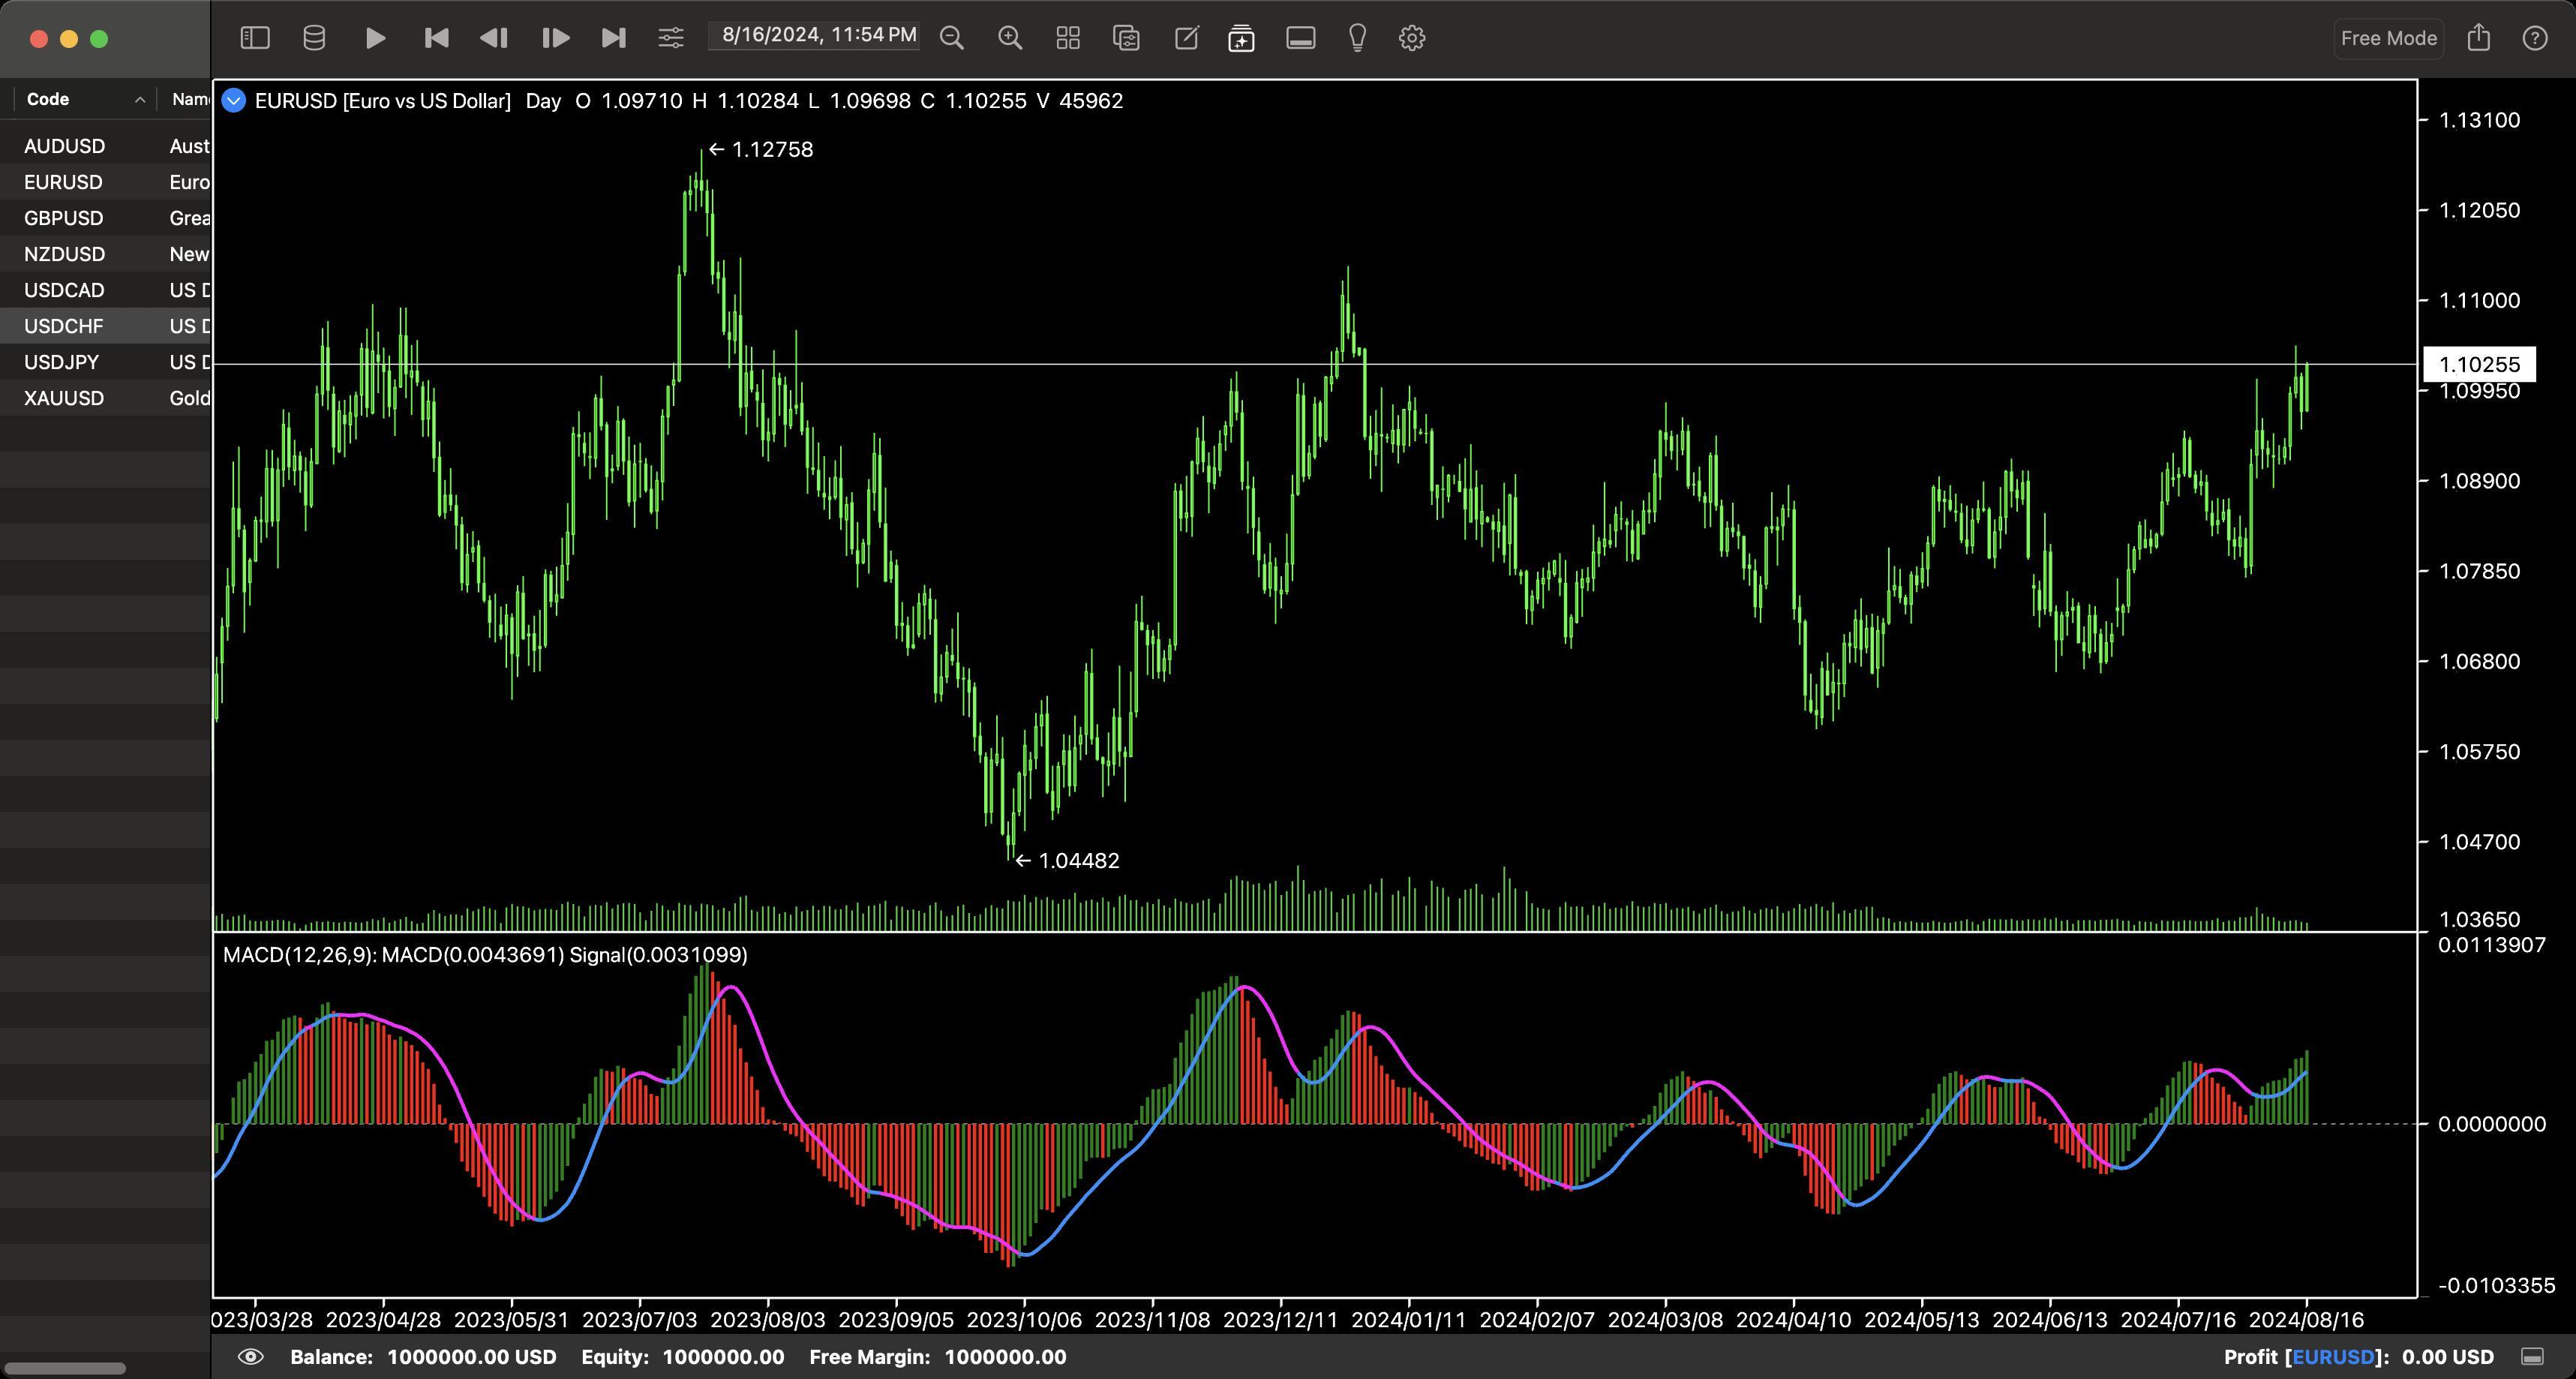
Accessibility tree:
{"name": "EURUSD", "role": "AXWindow", "description": null, "role_description": "standard window", "value": null, "position": "11.00;112.00", "size": "1717;919", "children": [{"name": null, "role": "AXGroup", "description": null, "role_description": "group", "value": null, "position": "0.00;0.00", "size": "1717;919", "children": [{"name": null, "role": "AXSplitGroup", "description": null, "role_description": "split group", "value": null, "position": "0.00;0.00", "size": "1717;919", "children": [{"name": null, "role": "AXGroup", "description": null, "role_description": "group", "value": null, "position": "0.00;0.00", "size": "140;919", "children": [{"name": null, "role": "AXScrollArea", "description": null, "role_description": "scroll area", "value": null, "position": "0.00;52.00", "size": "140;867", "children": [{"name": null, "role": "AXOutline", "description": null, "role_description": "outline", "value": null, "position": "0.00;52.00", "size": "140;867", "children": [{"name": null, "role": "AXRow", "description": null, "role_description": "outline row", "value": null, "position": "0.00;85.00", "size": "229;24", "children": [{"name": null, "role": "AXCell", "description": null, "role_description": "cell", "value": null, "position": "16.00;85.00", "size": "80;24", "children": [{"name": null, "role": "AXGroup", "description": null, "role_description": "group", "value": null, "position": "16.00;85.00", "size": "80;24", "children": [{"name": null, "role": "AXStaticText", "description": null, "role_description": "text", "value": "AUDUSD", "position": "16.00;89.00", "size": "80;16", "children": []}]}]}, {"name": null, "role": "AXCell", "description": null, "role_description": "cell", "value": null, "position": "113.00;85.00", "size": "100;24", "children": [{"name": null, "role": "AXGroup", "description": null, "role_description": "group", "value": null, "position": "113.00;85.00", "size": "100;24", "children": [{"name": null, "role": "AXStaticText", "description": null, "role_description": "text", "value": "Australian Dollar vs US Dollar", "position": "113.00;89.00", "size": "100;16", "children": []}]}]}]}, {"name": null, "role": "AXRow", "description": null, "role_description": "outline row", "value": null, "position": "0.00;109.00", "size": "229;24", "children": [{"name": null, "role": "AXCell", "description": null, "role_description": "cell", "value": null, "position": "16.00;109.00", "size": "80;24", "children": [{"name": null, "role": "AXGroup", "description": null, "role_description": "group", "value": null, "position": "16.00;109.00", "size": "80;24", "children": [{"name": null, "role": "AXStaticText", "description": null, "role_description": "text", "value": "EURUSD", "position": "16.00;113.00", "size": "80;16", "children": []}]}]}, {"name": null, "role": "AXCell", "description": null, "role_description": "cell", "value": null, "position": "113.00;109.00", "size": "100;24", "children": [{"name": null, "role": "AXGroup", "description": null, "role_description": "group", "value": null, "position": "113.00;109.00", "size": "100;24", "children": [{"name": null, "role": "AXStaticText", "description": null, "role_description": "text", "value": "Euro vs US Dollar", "position": "113.00;113.00", "size": "100;16", "children": []}]}]}]}, {"name": null, "role": "AXRow", "description": null, "role_description": "outline row", "value": null, "position": "0.00;133.00", "size": "229;24", "children": [{"name": null, "role": "AXCell", "description": null, "role_description": "cell", "value": null, "position": "16.00;133.00", "size": "80;24", "children": [{"name": null, "role": "AXGroup", "description": null, "role_description": "group", "value": null, "position": "16.00;133.00", "size": "80;24", "children": [{"name": null, "role": "AXStaticText", "description": null, "role_description": "text", "value": "GBPUSD", "position": "16.00;137.00", "size": "80;16", "children": []}]}]}, {"name": null, "role": "AXCell", "description": null, "role_description": "cell", "value": null, "position": "113.00;133.00", "size": "100;24", "children": [{"name": null, "role": "AXGroup", "description": null, "role_description": "group", "value": null, "position": "113.00;133.00", "size": "100;24", "children": [{"name": null, "role": "AXStaticText", "description": null, "role_description": "text", "value": "Great Britain Pound vs US Dollar", "position": "113.00;137.00", "size": "100;16", "children": []}]}]}]}, {"name": null, "role": "AXRow", "description": null, "role_description": "outline row", "value": null, "position": "0.00;157.00", "size": "229;24", "children": [{"name": null, "role": "AXCell", "description": null, "role_description": "cell", "value": null, "position": "16.00;157.00", "size": "80;24", "children": [{"name": null, "role": "AXGroup", "description": null, "role_description": "group", "value": null, "position": "16.00;157.00", "size": "80;24", "children": [{"name": null, "role": "AXStaticText", "description": null, "role_description": "text", "value": "NZDUSD", "position": "16.00;161.00", "size": "80;16", "children": []}]}]}, {"name": null, "role": "AXCell", "description": null, "role_description": "cell", "value": null, "position": "113.00;157.00", "size": "100;24", "children": [{"name": null, "role": "AXGroup", "description": null, "role_description": "group", "value": null, "position": "113.00;157.00", "size": "100;24", "children": [{"name": null, "role": "AXStaticText", "description": null, "role_description": "text", "value": "New Zealand Dollar vs US Dollar", "position": "113.00;161.00", "size": "100;16", "children": []}]}]}]}, {"name": null, "role": "AXRow", "description": null, "role_description": "outline row", "value": null, "position": "0.00;181.00", "size": "229;24", "children": [{"name": null, "role": "AXCell", "description": null, "role_description": "cell", "value": null, "position": "16.00;181.00", "size": "80;24", "children": [{"name": null, "role": "AXGroup", "description": null, "role_description": "group", "value": null, "position": "16.00;181.00", "size": "80;24", "children": [{"name": null, "role": "AXStaticText", "description": null, "role_description": "text", "value": "USDCAD", "position": "16.00;185.00", "size": "80;16", "children": []}]}]}, {"name": null, "role": "AXCell", "description": null, "role_description": "cell", "value": null, "position": "113.00;181.00", "size": "100;24", "children": [{"name": null, "role": "AXGroup", "description": null, "role_description": "group", "value": null, "position": "113.00;181.00", "size": "100;24", "children": [{"name": null, "role": "AXStaticText", "description": null, "role_description": "text", "value": "US Dollar vs Canadian Dollar", "position": "113.00;185.00", "size": "100;16", "children": []}]}]}]}, {"name": null, "role": "AXRow", "description": null, "role_description": "outline row", "value": null, "position": "0.00;205.00", "size": "229;24", "children": [{"name": null, "role": "AXCell", "description": null, "role_description": "cell", "value": null, "position": "16.00;205.00", "size": "80;24", "children": [{"name": null, "role": "AXGroup", "description": null, "role_description": "group", "value": null, "position": "16.00;205.00", "size": "80;24", "children": [{"name": null, "role": "AXStaticText", "description": null, "role_description": "text", "value": "USDCHF", "position": "16.00;209.00", "size": "80;16", "children": []}]}]}, {"name": null, "role": "AXCell", "description": null, "role_description": "cell", "value": null, "position": "113.00;205.00", "size": "100;24", "children": [{"name": null, "role": "AXGroup", "description": null, "role_description": "group", "value": null, "position": "113.00;205.00", "size": "100;24", "children": [{"name": null, "role": "AXStaticText", "description": null, "role_description": "text", "value": "US Dollar vs Swiss Franc", "position": "113.00;209.00", "size": "100;16", "children": []}]}]}]}, {"name": null, "role": "AXRow", "description": null, "role_description": "outline row", "value": null, "position": "0.00;229.00", "size": "229;24", "children": [{"name": null, "role": "AXCell", "description": null, "role_description": "cell", "value": null, "position": "16.00;229.00", "size": "80;24", "children": [{"name": null, "role": "AXGroup", "description": null, "role_description": "group", "value": null, "position": "16.00;229.00", "size": "80;24", "children": [{"name": null, "role": "AXStaticText", "description": null, "role_description": "text", "value": "USDJPY", "position": "16.00;233.00", "size": "80;16", "children": []}]}]}, {"name": null, "role": "AXCell", "description": null, "role_description": "cell", "value": null, "position": "113.00;229.00", "size": "100;24", "children": [{"name": null, "role": "AXGroup", "description": null, "role_description": "group", "value": null, "position": "113.00;229.00", "size": "100;24", "children": [{"name": null, "role": "AXStaticText", "description": null, "role_description": "text", "value": "US Dollar vs Japanese Yen", "position": "113.00;233.00", "size": "100;16", "children": []}]}]}]}, {"name": null, "role": "AXRow", "description": null, "role_description": "outline row", "value": null, "position": "0.00;253.00", "size": "229;24", "children": [{"name": null, "role": "AXCell", "description": null, "role_description": "cell", "value": null, "position": "16.00;253.00", "size": "80;24", "children": [{"name": null, "role": "AXGroup", "description": null, "role_description": "group", "value": null, "position": "16.00;253.00", "size": "80;24", "children": [{"name": null, "role": "AXStaticText", "description": null, "role_description": "text", "value": "XAUUSD", "position": "16.00;257.00", "size": "80;16", "children": []}]}]}, {"name": null, "role": "AXCell", "description": null, "role_description": "cell", "value": null, "position": "113.00;253.00", "size": "100;24", "children": [{"name": null, "role": "AXGroup", "description": null, "role_description": "group", "value": null, "position": "113.00;253.00", "size": "100;24", "children": [{"name": null, "role": "AXStaticText", "description": null, "role_description": "text", "value": "Gold (Spot)", "position": "113.00;257.00", "size": "100;16", "children": []}]}]}]}, {"name": null, "role": "AXColumn", "description": null, "role_description": "column", "value": null, "position": "10.00;80.00", "size": "95;824", "children": []}, {"name": null, "role": "AXColumn", "description": null, "role_description": "column", "value": null, "position": "105.00;80.00", "size": "114;824", "children": []}, {"name": null, "role": "AXGroup", "description": null, "role_description": "group", "value": null, "position": "0.00;52.00", "size": "229;28", "children": [{"name": "Code", "role": "AXButton", "description": null, "role_description": "sort button", "value": null, "position": "10.00;52.00", "size": "95;28", "children": []}, {"name": "Name", "role": "AXButton", "description": null, "role_description": "sort button", "value": null, "position": "105.00;52.00", "size": "114;28", "children": []}]}]}, {"name": null, "role": "AXScrollBar", "description": null, "role_description": "scroll bar", "value": 0.0, "position": "0.00;904.00", "size": "140;15", "children": [{"name": null, "role": "AXValueIndicator", "description": null, "role_description": "value indicator", "value": 0.0, "position": "2.00;904.00", "size": "83;15", "children": []}, {"name": null, "role": "AXButton", "description": null, "role_description": "increment arrow button", "value": null, "position": "0.00;904.00", "size": "0;0", "children": []}, {"name": null, "role": "AXButton", "description": null, "role_description": "decrement arrow button", "value": null, "position": "0.00;904.00", "size": "0;0", "children": []}, {"name": null, "role": "AXButton", "description": null, "role_description": "increment page button", "value": null, "position": "85.50;904.00", "size": "54;15", "children": []}, {"name": null, "role": "AXButton", "description": null, "role_description": "decrement page button", "value": null, "position": "0.00;904.00", "size": "2;15", "children": []}]}]}]}, {"name": null, "role": "AXSplitter", "description": null, "role_description": "splitter", "value": 140.0, "position": "140.00;52.00", "size": "1;867", "children": []}, {"name": null, "role": "AXGroup", "description": null, "role_description": "group", "value": null, "position": "141.00;0.00", "size": "1576;919", "children": [{"name": "", "role": "AXButton", "description": "A multiply symbol inside a filled circle.", "role_description": "button", "value": null, "position": "146.00;51.00", "size": "20;31", "children": []}, {"name": null, "role": "AXButton", "description": "Show", "role_description": "button", "value": null, "position": "158.50;898.50", "size": "18;11", "children": []}, {"name": null, "role": "AXStaticText", "description": null, "role_description": "text", "value": "Balance:", "position": "193.50;896.00", "size": "56;16", "children": []}, {"name": null, "role": "AXStaticText", "description": null, "role_description": "text", "value": "1000000.00 USD", "position": "257.50;896.00", "size": "114;16", "children": []}, {"name": null, "role": "AXStaticText", "description": null, "role_description": "text", "value": "Equity:", "position": "387.50;896.00", "size": "46;16", "children": []}, {"name": null, "role": "AXStaticText", "description": null, "role_description": "text", "value": "1000000.00", "position": "441.00;896.00", "size": "82;16", "children": []}, {"name": null, "role": "AXStaticText", "description": null, "role_description": "text", "value": "Free Margin:", "position": "539.50;896.00", "size": "82;16", "children": []}, {"name": null, "role": "AXStaticText", "description": null, "role_description": "text", "value": "1000000.00", "position": "629.00;896.00", "size": "82;16", "children": []}, {"name": null, "role": "AXStaticText", "description": null, "role_description": "text", "value": "Profit", "position": "1482.50;896.00", "size": "36;16", "children": []}, {"name": null, "role": "AXStaticText", "description": null, "role_description": "text", "value": " [", "position": "1519.00;896.00", "size": "9;16", "children": []}, {"name": null, "role": "AXStaticText", "description": null, "role_description": "text", "value": "EURUSD", "position": "1528.00;896.00", "size": "55;16", "children": []}, {"name": null, "role": "AXStaticText", "description": null, "role_description": "text", "value": "]", "position": "1583.00;896.00", "size": "6;16", "children": []}, {"name": null, "role": "AXStaticText", "description": null, "role_description": "text", "value": ":", "position": "1588.50;896.00", "size": "4;16", "children": []}, {"name": null, "role": "AXStaticText", "description": null, "role_description": "text", "value": "0.00 USD", "position": "1601.00;896.00", "size": "62;16", "children": []}, {"name": null, "role": "AXButton", "description": "rectangle.bottomhalf.inset.filled", "role_description": "button", "value": null, "position": "1680.50;898.00", "size": "15;12", "children": []}]}]}]}, {"name": null, "role": "AXToolbar", "description": null, "role_description": "toolbar", "value": null, "position": "0.00;0.00", "size": "1717;52", "children": [{"name": null, "role": "AXButton", "description": "Sidebar", "role_description": "button", "value": null, "position": "149.00;0.00", "size": "42;52", "children": [{"name": null, "role": "AXButton", "description": "Sidebar", "role_description": "button", "value": null, "position": "158.50;14.00", "size": "24;18", "children": []}]}, {"name": null, "role": "AXButton", "description": "Data center", "role_description": "button", "value": null, "position": "191.00;0.00", "size": "37;52", "children": [{"name": null, "role": "AXButton", "description": "Data center", "role_description": "button", "value": null, "position": "200.50;14.00", "size": "18;20", "children": []}]}, {"name": null, "role": "AXGroup", "description": null, "role_description": "group", "value": null, "position": "228.00;0.00", "size": "44;52", "children": [{"name": "", "role": "AXCheckBox", "description": "play", "role_description": "toggle button", "value": 0, "position": "232.00;12.00", "size": "36;28", "children": []}]}, {"name": null, "role": "AXButton", "description": "Backward to Begin", "role_description": "button", "value": null, "position": "272.00;0.00", "size": "38;52", "children": [{"name": null, "role": "AXButton", "description": "Backward to Begin", "role_description": "button", "value": null, "position": "281.50;14.00", "size": "20;16", "children": []}]}, {"name": null, "role": "AXButton", "description": "Backward", "role_description": "button", "value": null, "position": "310.00;0.00", "size": "40;52", "children": [{"name": null, "role": "AXButton", "description": "Backward", "role_description": "button", "value": null, "position": "319.00;14.00", "size": "22;16", "children": []}]}, {"name": null, "role": "AXButton", "description": "Forward", "role_description": "button", "value": null, "position": "350.00;0.00", "size": "40;52", "children": [{"name": null, "role": "AXButton", "description": "Forward", "role_description": "button", "value": null, "position": "359.00;14.00", "size": "22;16", "children": []}]}, {"name": null, "role": "AXButton", "description": "Forward to End", "role_description": "button", "value": null, "position": "390.00;0.00", "size": "38;52", "children": [{"name": null, "role": "AXButton", "description": "Forward to End", "role_description": "button", "value": null, "position": "399.50;14.00", "size": "20;16", "children": []}]}, {"name": null, "role": "AXButton", "description": "Play Settings", "role_description": "button", "value": null, "position": "428.00;0.00", "size": "39;52", "children": [{"name": null, "role": "AXButton", "description": "Play Settings", "role_description": "button", "value": null, "position": "437.00;14.00", "size": "21;18", "children": []}]}, {"name": null, "role": "AXGroup", "description": null, "role_description": "group", "value": null, "position": "467.00;0.00", "size": "148;52", "children": [{"name": null, "role": "AXDateTimeArea", "description": null, "role_description": "date time area", "value": "2024-08-16 23:54:00 +0000", "position": "471.00;17.50", "size": "140;17", "children": [{"name": null, "role": "AXIncrementor", "description": null, "role_description": "stepper", "value": 0.5, "position": "614.00;24.00", "size": "0;0", "children": [{"name": null, "role": "AXButton", "description": null, "role_description": "increment arrow button", "value": null, "position": "614.00;24.00", "size": "0;0", "children": []}, {"name": null, "role": "AXButton", "description": null, "role_description": "decrement arrow button", "value": null, "position": "614.00;24.00", "size": "0;0", "children": []}]}]}]}, {"name": null, "role": "AXButton", "description": "Zoom out", "role_description": "button", "value": null, "position": "615.00;0.00", "size": "39;52", "children": [{"name": null, "role": "AXButton", "description": "Zoom out", "role_description": "button", "value": null, "position": "624.50;14.00", "size": "20;20", "children": []}]}, {"name": null, "role": "AXButton", "description": "Zoom in", "role_description": "button", "value": null, "position": "654.00;0.00", "size": "39;52", "children": [{"name": null, "role": "AXButton", "description": "Zoom in", "role_description": "button", "value": null, "position": "663.50;14.00", "size": "20;20", "children": []}]}, {"name": null, "role": "AXButton", "description": "Layout", "role_description": "button", "value": null, "position": "693.00;0.00", "size": "38;52", "children": [{"name": null, "role": "AXButton", "description": "Layout", "role_description": "button", "value": null, "position": "702.50;14.00", "size": "20;18", "children": []}]}, {"name": null, "role": "AXButton", "description": "Trade Order Setting", "role_description": "button", "value": null, "position": "731.00;0.00", "size": "40;52", "children": [{"name": null, "role": "AXButton", "description": "Trade Order Setting", "role_description": "button", "value": null, "position": "740.00;14.00", "size": "22;20", "children": []}]}, {"name": null, "role": "AXButton", "description": "Show/Hide Drawing Toolbar", "role_description": "button", "value": null, "position": "771.00;0.00", "size": "39;52", "children": [{"name": null, "role": "AXButton", "description": "Show/Hide Drawing Toolbar", "role_description": "button", "value": null, "position": "780.50;14.00", "size": "20;20", "children": []}]}, {"name": null, "role": "AXGroup", "description": null, "role_description": "group", "value": null, "position": "810.00;0.00", "size": "36;52", "children": [{"name": null, "role": "AXStaticText", "description": null, "role_description": "text", "value": "Template", "position": "814.00;14.50", "size": "28;23", "children": []}]}, {"name": null, "role": "AXButton", "description": "Full Screen", "role_description": "button", "value": null, "position": "846.00;0.00", "size": "42;52", "children": [{"name": null, "role": "AXButton", "description": "Full Screen", "role_description": "button", "value": null, "position": "855.50;14.00", "size": "24;18", "children": []}]}, {"name": null, "role": "AXButton", "description": "Idea", "role_description": "button", "value": null, "position": "888.00;0.00", "size": "34;52", "children": [{"name": null, "role": "AXButton", "description": "Idea", "role_description": "button", "value": null, "position": "897.50;14.00", "size": "16;22", "children": []}]}, {"name": null, "role": "AXButton", "description": "Chart Setting", "role_description": "button", "value": null, "position": "922.00;0.00", "size": "39;52", "children": [{"name": null, "role": "AXButton", "description": "Chart Setting", "role_description": "button", "value": null, "position": "931.00;14.00", "size": "21;21", "children": []}]}, {"name": null, "role": "AXGroup", "description": null, "role_description": "group", "value": null, "position": "1551.00;0.00", "size": "83;52", "children": [{"name": null, "role": "AXStaticText", "description": null, "role_description": "text", "value": "Upgrade", "position": "1560.50;14.00", "size": "64;20", "children": []}]}, {"name": null, "role": "AXButton", "description": "Share", "role_description": "button", "value": null, "position": "1634.00;0.00", "size": "37;52", "children": [{"name": null, "role": "AXButton", "description": "Share", "role_description": "button", "value": null, "position": "1643.00;14.00", "size": "19;23", "children": []}]}, {"name": null, "role": "AXButton", "description": "Help", "role_description": "button", "value": null, "position": "1671.00;0.00", "size": "38;52", "children": [{"name": null, "role": "AXButton", "description": "Help", "role_description": "button", "value": null, "position": "1680.00;14.00", "size": "20;20", "children": []}]}]}, {"name": null, "role": "AXButton", "description": null, "role_description": "close button", "value": null, "position": "19.00;18.00", "size": "14;16", "children": []}, {"name": null, "role": "AXButton", "description": null, "role_description": "full screen button", "value": null, "position": "59.00;18.00", "size": "14;16", "children": [{"name": null, "role": "AXGroup", "description": null, "role_description": "group", "value": null, "position": "59.00;18.00", "size": "14;16", "children": [{"name": null, "role": "AXGroup", "description": null, "role_description": "group", "value": null, "position": "59.00;18.00", "size": "14;16", "children": []}]}]}, {"name": null, "role": "AXButton", "description": null, "role_description": "minimize button", "value": null, "position": "39.00;18.00", "size": "14;16", "children": []}]}